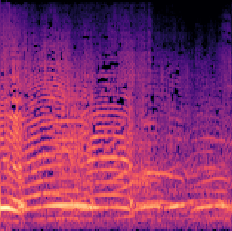
Sound class: Cow